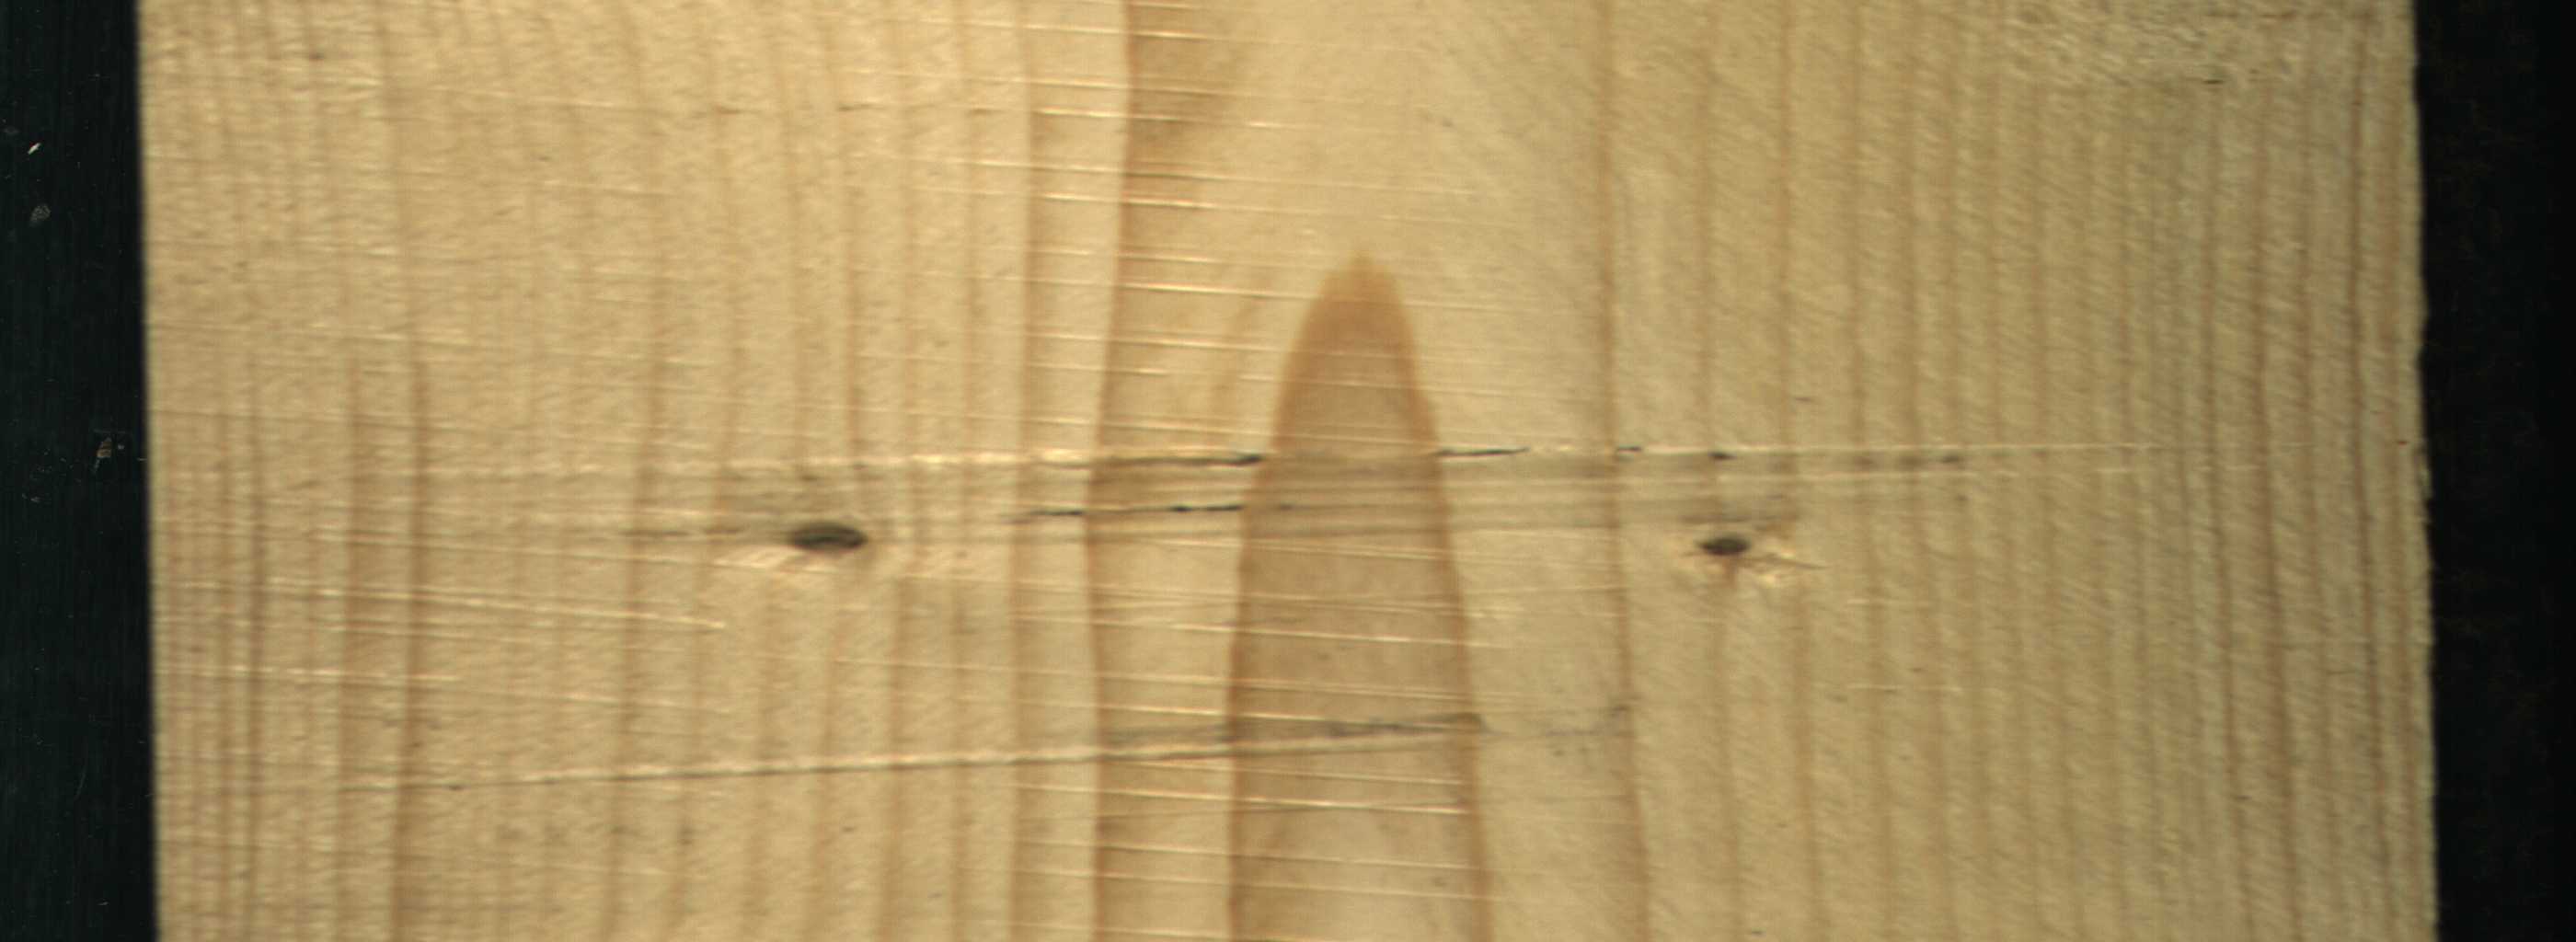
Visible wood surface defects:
Dead_Knot
Live_Knot